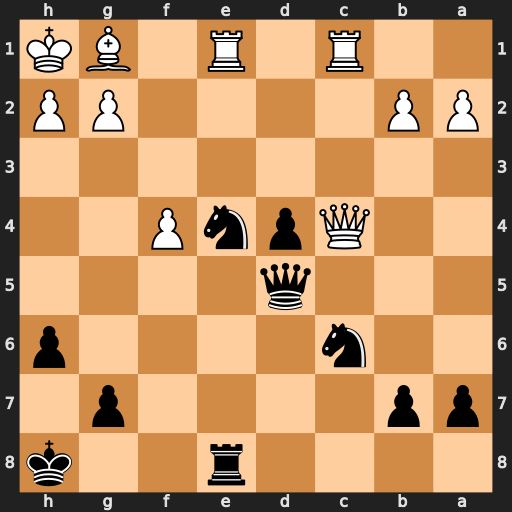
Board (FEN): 4r2k/pp4p1/2n4p/3q4/2QpnP2/8/PP4PP/2R1R1BK
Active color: b
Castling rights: -
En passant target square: -
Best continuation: Qxc4 Rxc4 Ng3+ hxg3 Rxe1